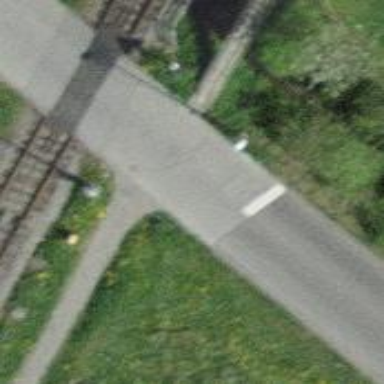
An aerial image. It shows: Level crossing along the railway.